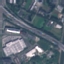
Land use / land cover: Highway